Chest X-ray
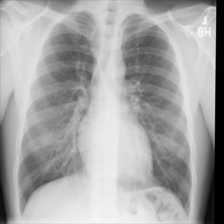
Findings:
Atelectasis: negative
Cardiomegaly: negative
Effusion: negative
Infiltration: negative
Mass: negative
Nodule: negative
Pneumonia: negative
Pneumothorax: negative
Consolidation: negative
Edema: negative
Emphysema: negative
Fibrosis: negative
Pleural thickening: negative
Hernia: negative